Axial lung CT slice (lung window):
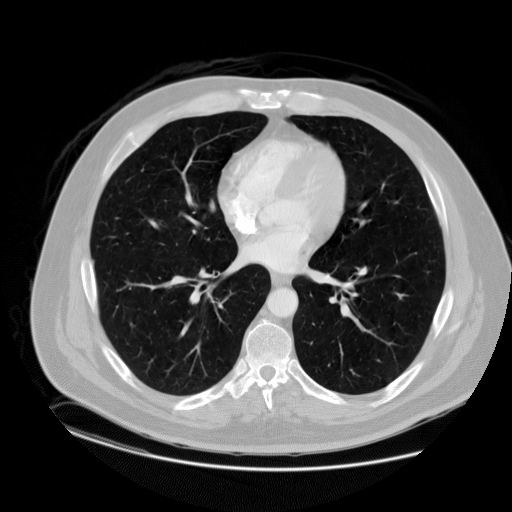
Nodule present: no